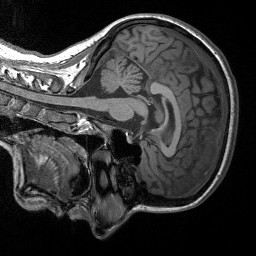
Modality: T1w
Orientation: sagittal
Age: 22
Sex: female
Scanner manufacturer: siemens
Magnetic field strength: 3 T
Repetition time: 1.9 s
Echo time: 0.00227 s